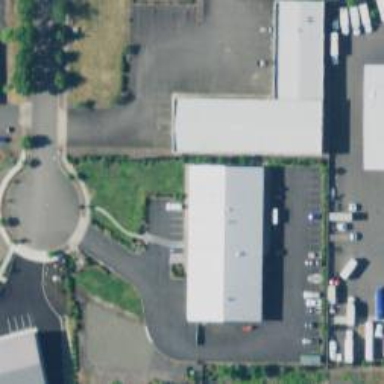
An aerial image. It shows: Parking space.